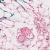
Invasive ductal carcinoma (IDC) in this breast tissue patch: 1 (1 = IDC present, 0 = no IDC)